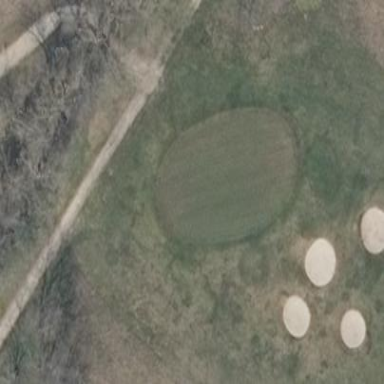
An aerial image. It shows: Golf green.